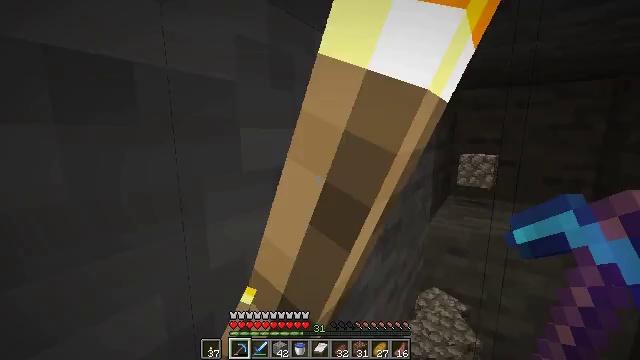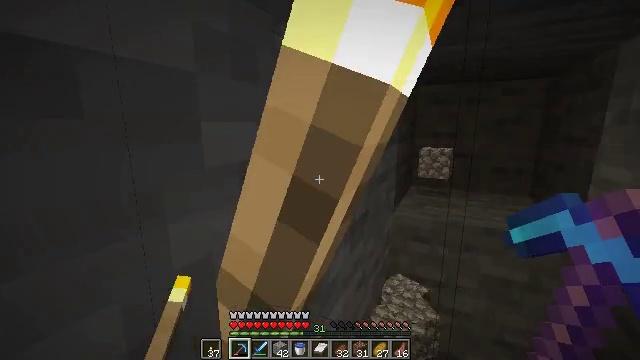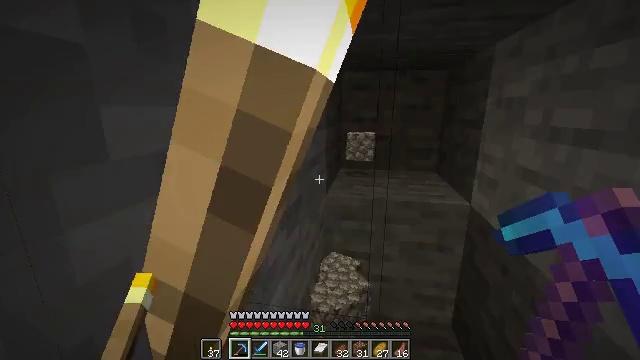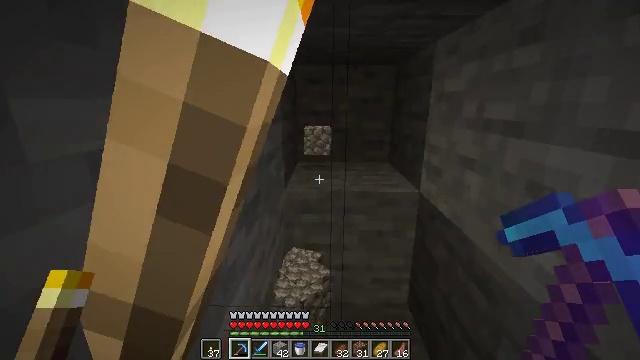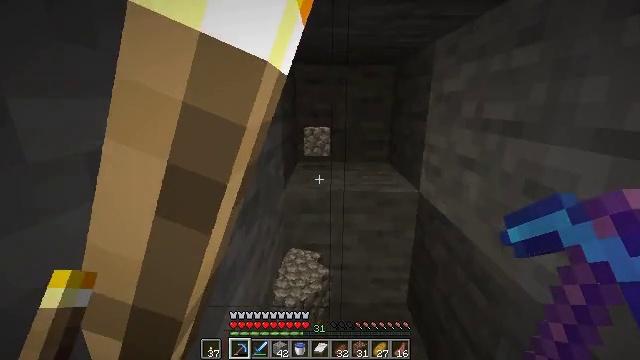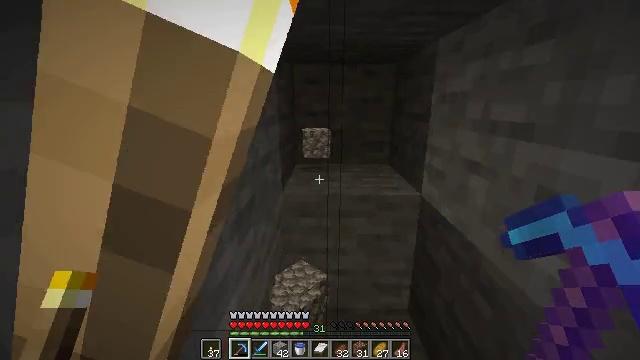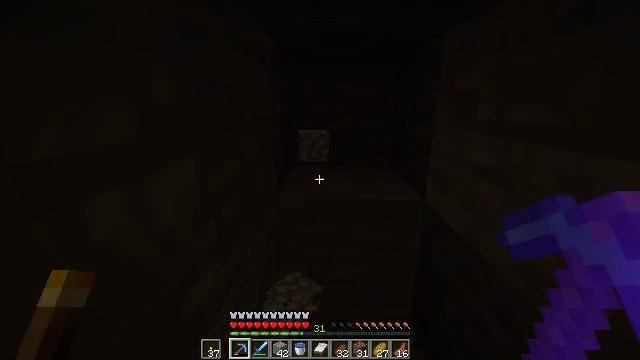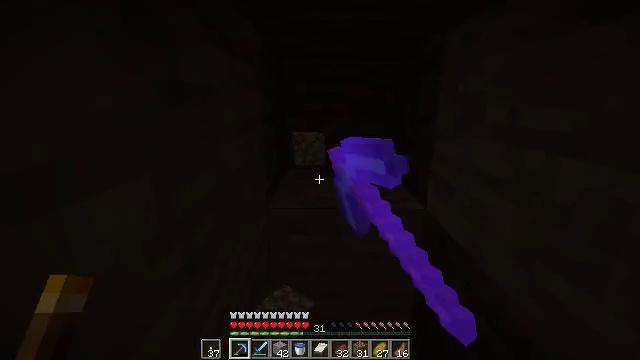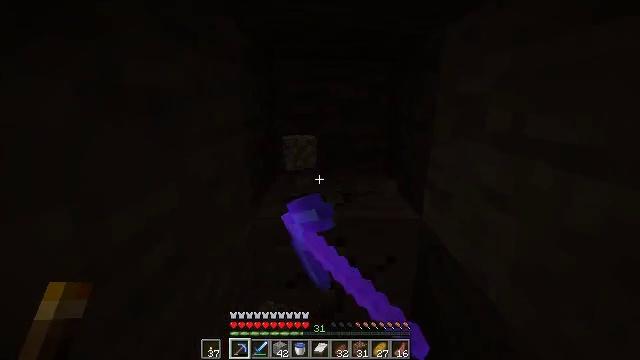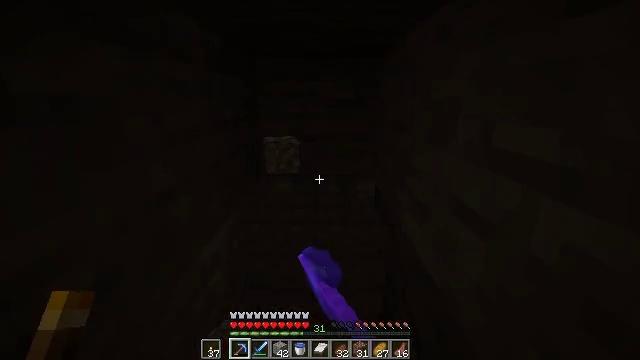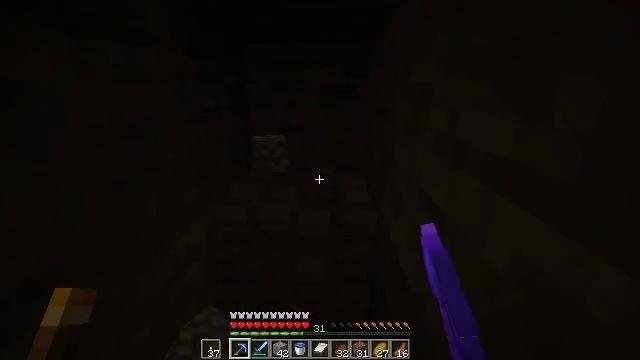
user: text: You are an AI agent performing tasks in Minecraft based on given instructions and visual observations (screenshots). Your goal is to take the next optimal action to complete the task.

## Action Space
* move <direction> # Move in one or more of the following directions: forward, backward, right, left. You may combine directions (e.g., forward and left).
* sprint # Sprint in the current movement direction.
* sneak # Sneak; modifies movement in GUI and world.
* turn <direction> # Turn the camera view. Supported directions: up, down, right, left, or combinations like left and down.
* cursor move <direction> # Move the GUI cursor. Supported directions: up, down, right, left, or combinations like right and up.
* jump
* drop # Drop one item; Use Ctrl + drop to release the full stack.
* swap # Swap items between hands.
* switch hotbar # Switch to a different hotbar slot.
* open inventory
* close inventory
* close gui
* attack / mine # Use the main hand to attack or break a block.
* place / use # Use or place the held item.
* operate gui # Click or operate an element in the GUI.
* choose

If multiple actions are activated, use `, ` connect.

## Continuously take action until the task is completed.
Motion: motion action
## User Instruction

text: Break the wall torch for relocation.
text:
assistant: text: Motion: turn right and down
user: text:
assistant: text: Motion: turn right and down
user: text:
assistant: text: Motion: turn right and down
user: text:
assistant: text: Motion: no_op
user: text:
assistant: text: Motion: move forward
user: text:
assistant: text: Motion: move forward, attack / mine
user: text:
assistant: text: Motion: move forward and move right, attack / mine
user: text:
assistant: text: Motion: move right, attack / mine
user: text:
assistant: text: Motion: move right, attack / mine
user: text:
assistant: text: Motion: turn left and down, attack / mine
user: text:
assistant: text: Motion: attack / mine